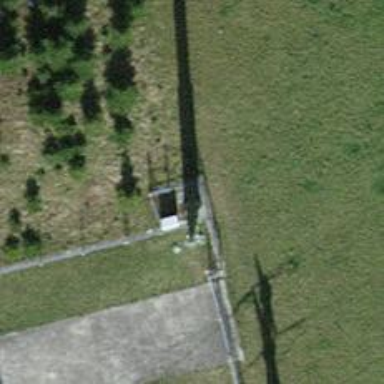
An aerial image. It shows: Mast tower used for communication.